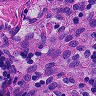
Metastatic tissue present: no